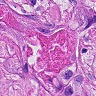
Metastatic tissue present: yes